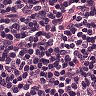
Metastatic tissue present: no